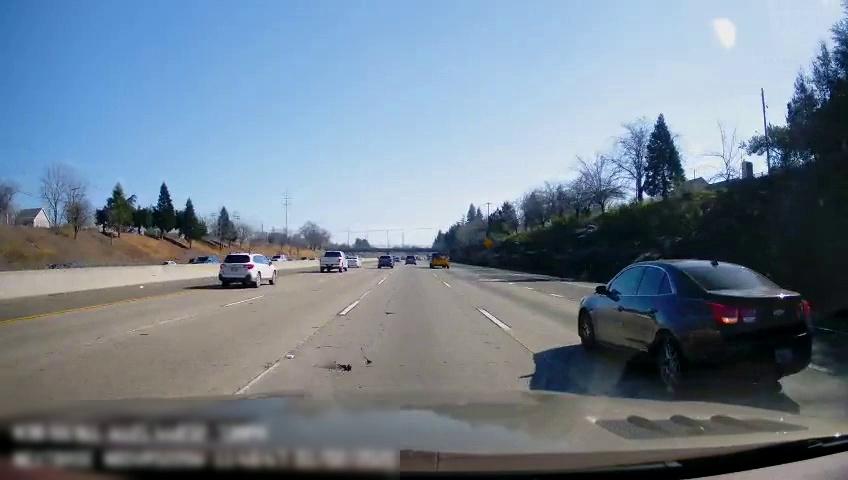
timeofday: Day
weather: Sunny
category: Drivable Space
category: Vehicles | SUV
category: Vehicles | Car
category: Vehicles | Van
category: Vehicles | Truck
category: Vehicles | SUV
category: Vehicles | SUV
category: Vehicles | Car
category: Vehicles | SUV
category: Vehicles | Other LV
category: Vehicles | Car
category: Lanes | Alternate Lane
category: Lanes | Alternate Lane
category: Lanes | Alternate Lane
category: Lanes | Alternate Lane
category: Lanes | Current Lane
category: Lanes | Alternate Lane